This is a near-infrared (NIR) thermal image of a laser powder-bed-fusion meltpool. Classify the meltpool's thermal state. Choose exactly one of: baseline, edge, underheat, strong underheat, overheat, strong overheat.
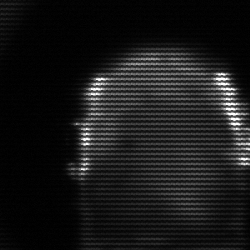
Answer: baseline